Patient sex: M
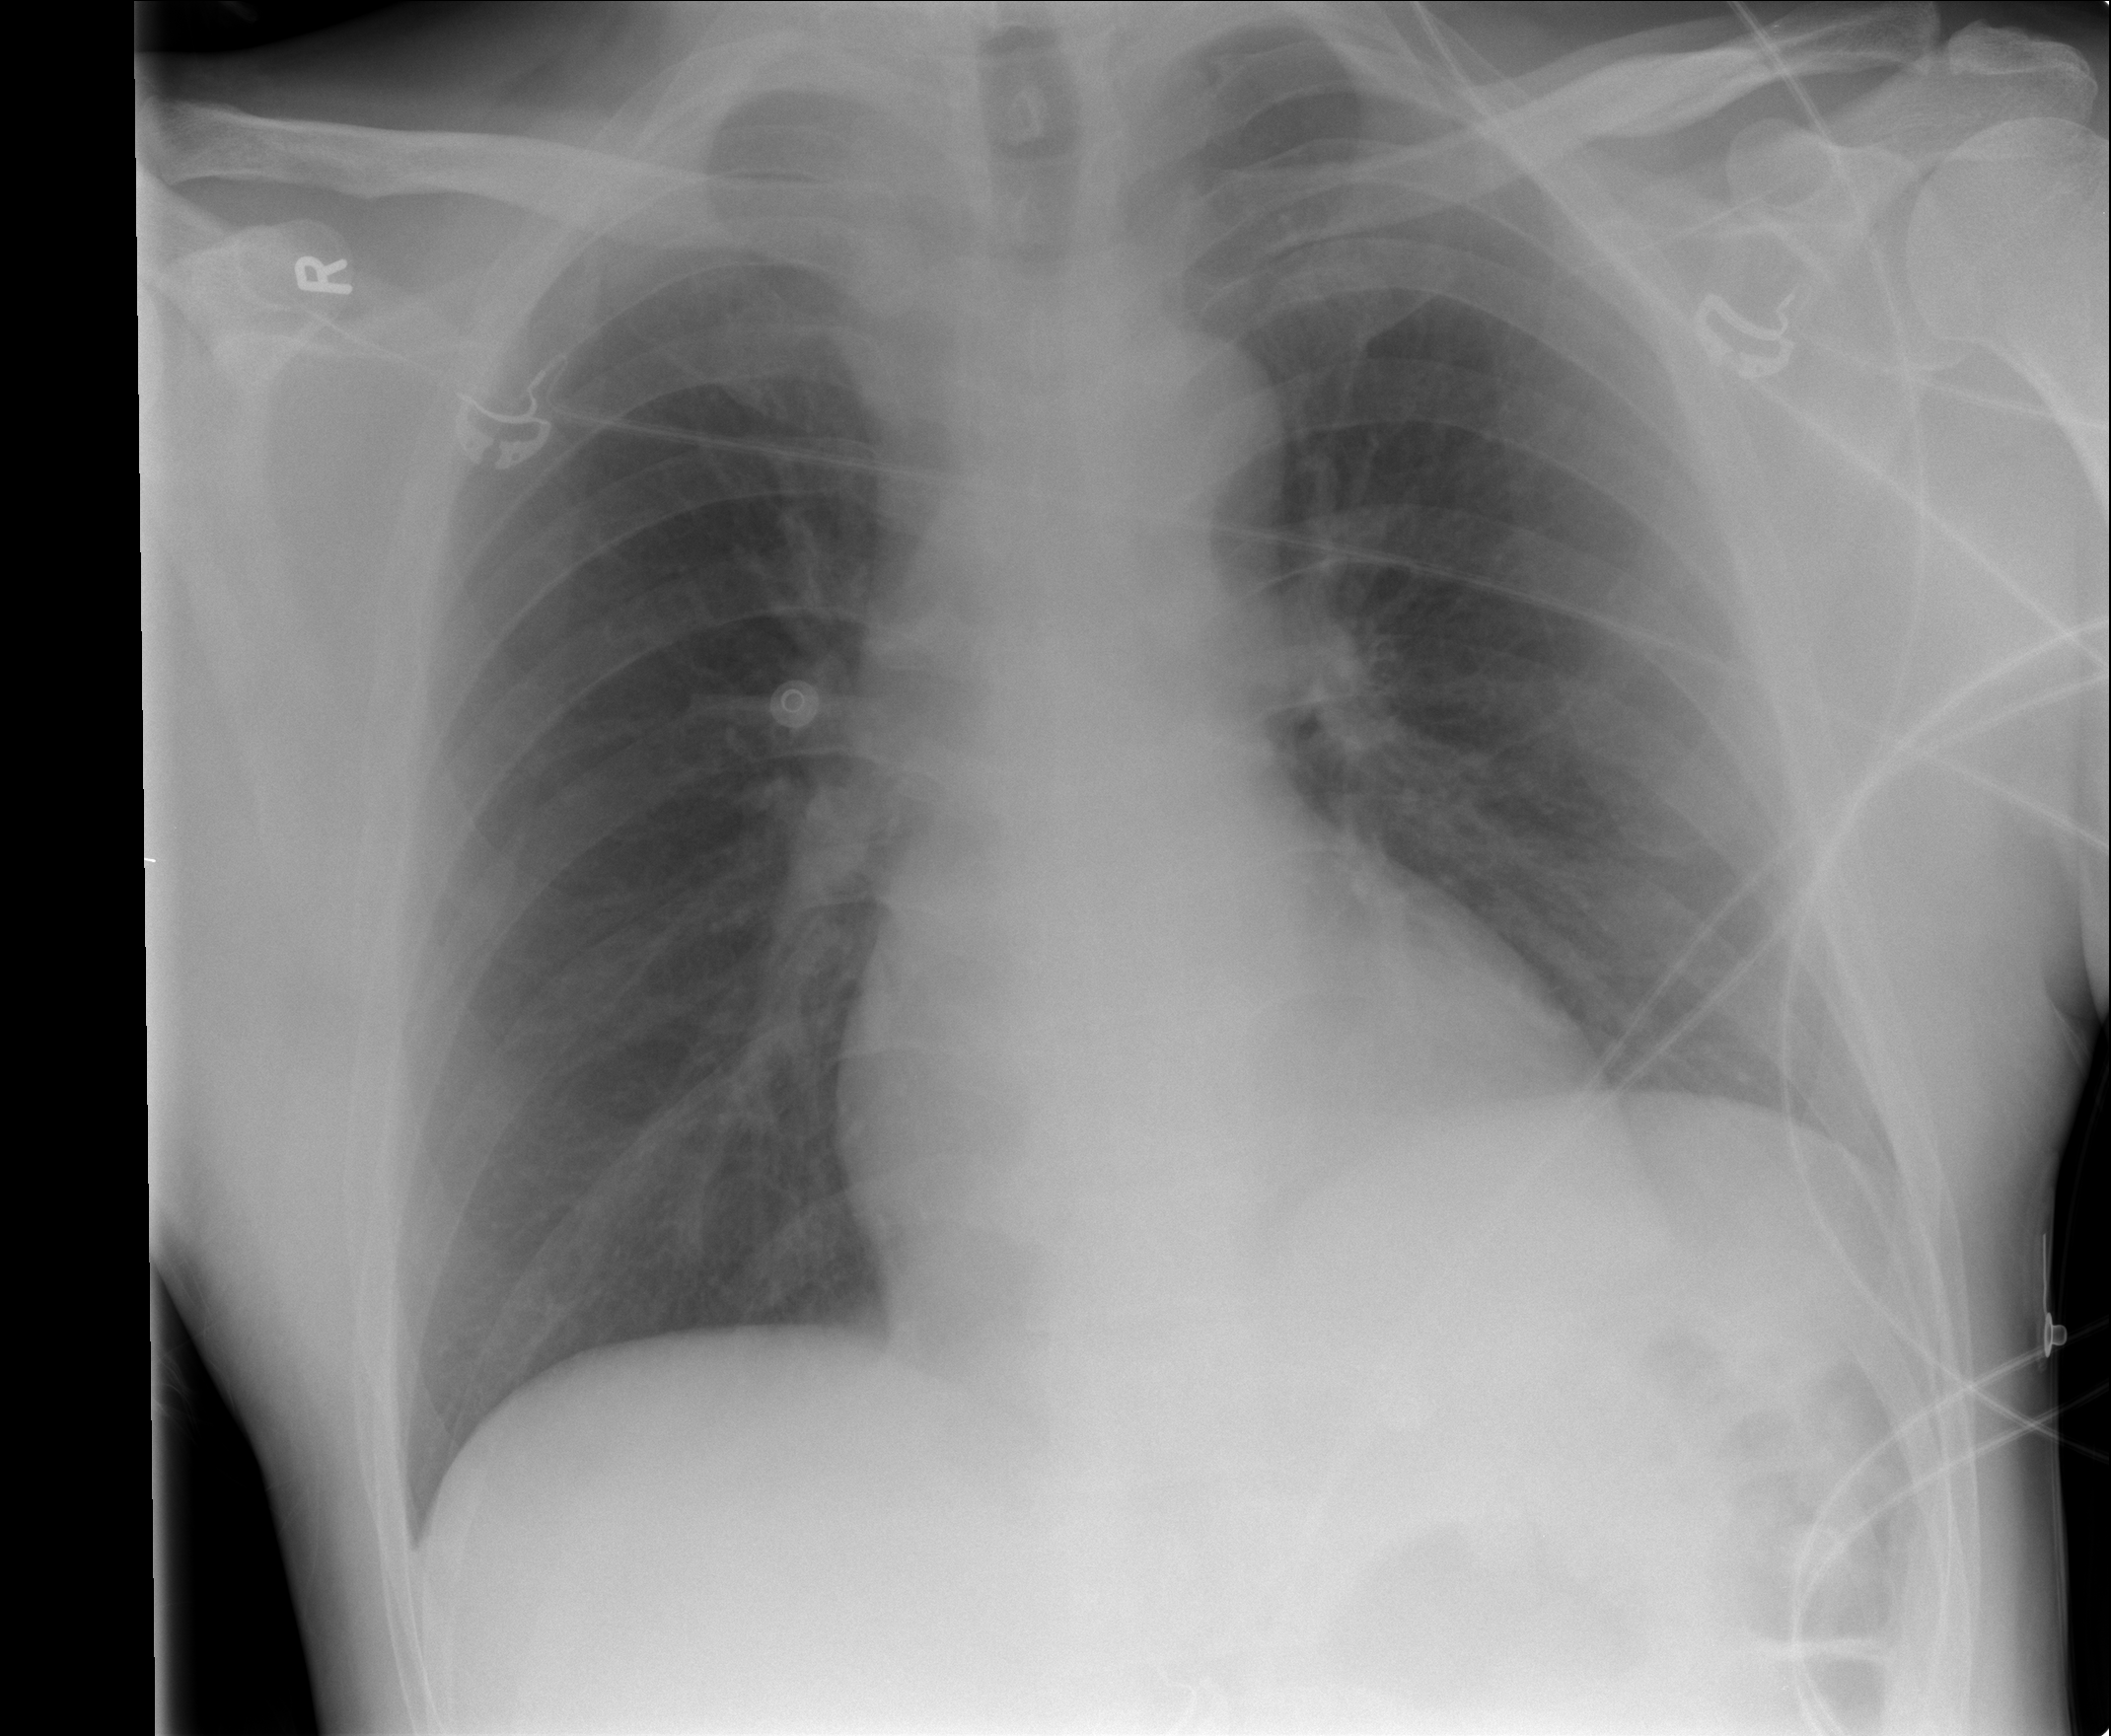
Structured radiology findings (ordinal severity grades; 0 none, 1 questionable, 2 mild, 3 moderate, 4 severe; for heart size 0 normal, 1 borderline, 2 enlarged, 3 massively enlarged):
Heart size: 0
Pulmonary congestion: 1
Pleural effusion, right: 0
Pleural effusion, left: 0
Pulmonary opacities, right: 0
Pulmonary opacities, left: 0
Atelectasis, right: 0
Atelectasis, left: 0